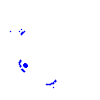
Particle: pion